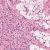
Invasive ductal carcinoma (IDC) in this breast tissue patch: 1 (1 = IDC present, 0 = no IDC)